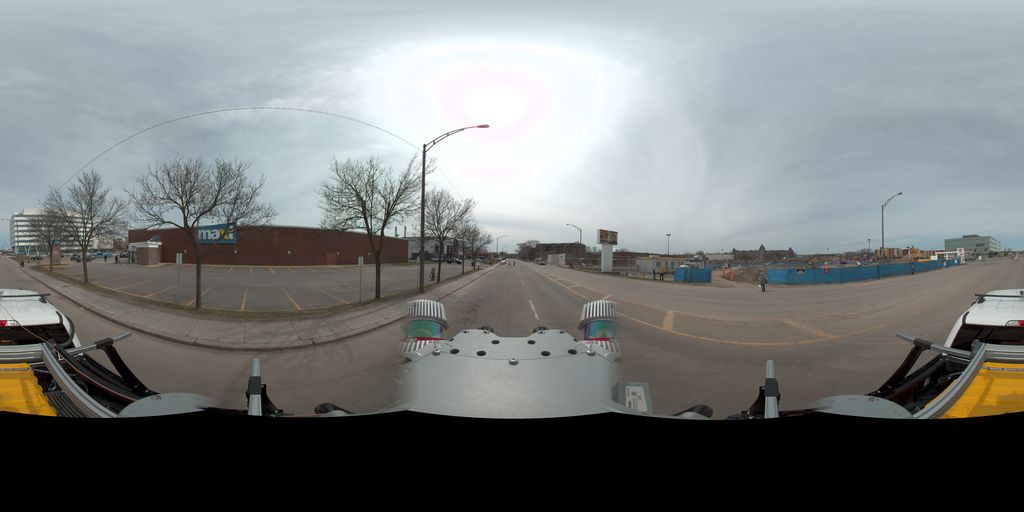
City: quebec_city